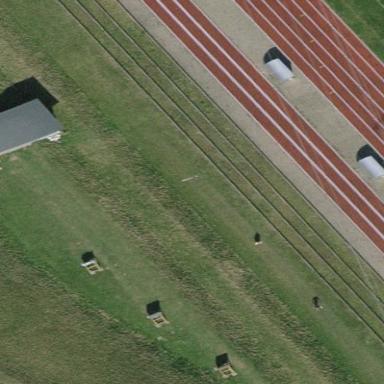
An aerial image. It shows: Archery pitch for leisure sports activities.